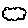
Label: cloud